Question: how to import data *.xml(taken from sql server)

To
PostgreSQL 9.3..Already create table with same column XML.now problem to maping data.any help.
thanks you
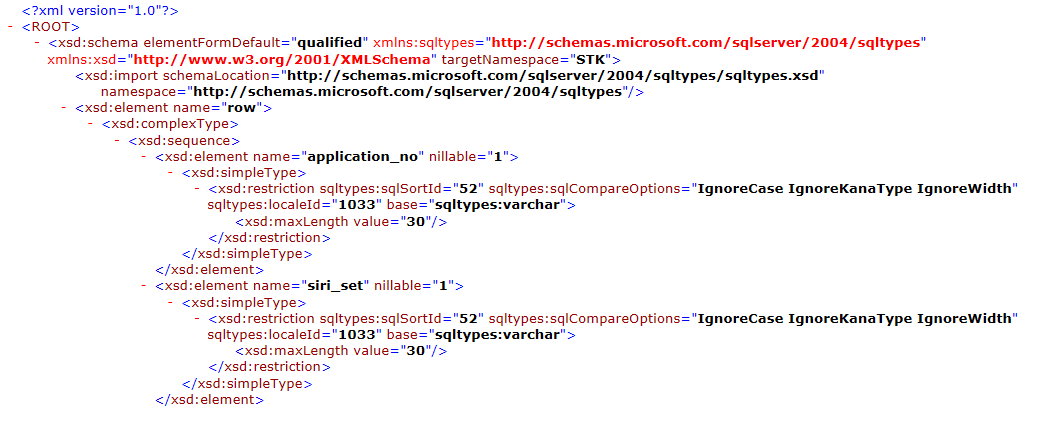
Answer: If you want to import an XML document into PostgreSQL, simply:
'''
CREATE TABLE mytable(mydata xml);
INSERT INTO mytable(mydata) VALUES ('<?xml version="1.0"?>
<ROOT>
<xsd:schema ....>')
'''
If you instead want to take an XML document and extract its contents into a set of related tables, there's no automagic way to do that. Look at Talend Studio, Pentaho Kettle, CloverETL, and the large variety of XML import utility scripts and tools out there. No matter how you do it, you'll have to define some kind of schema mapping from your XML document to the PostgreSQL schema you wish to load the document contents into.